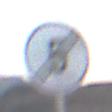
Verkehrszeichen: EndeGeschwindigkeit5
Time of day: SunriseSunset
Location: Outdoor (Nature)
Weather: Clear
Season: NotSpecified
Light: Natural